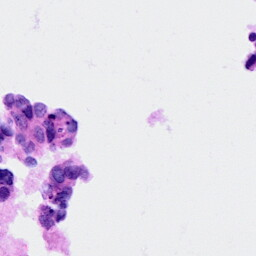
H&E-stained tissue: Ovarian